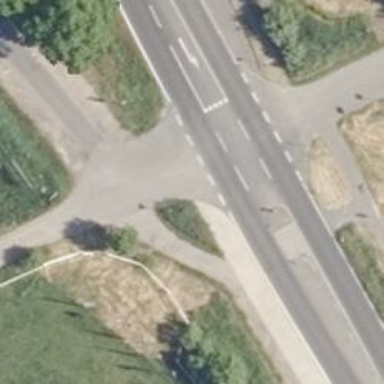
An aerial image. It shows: Secondary road with asphalt surface.